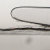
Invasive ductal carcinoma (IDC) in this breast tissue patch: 0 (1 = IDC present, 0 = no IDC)